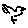
Label: bird